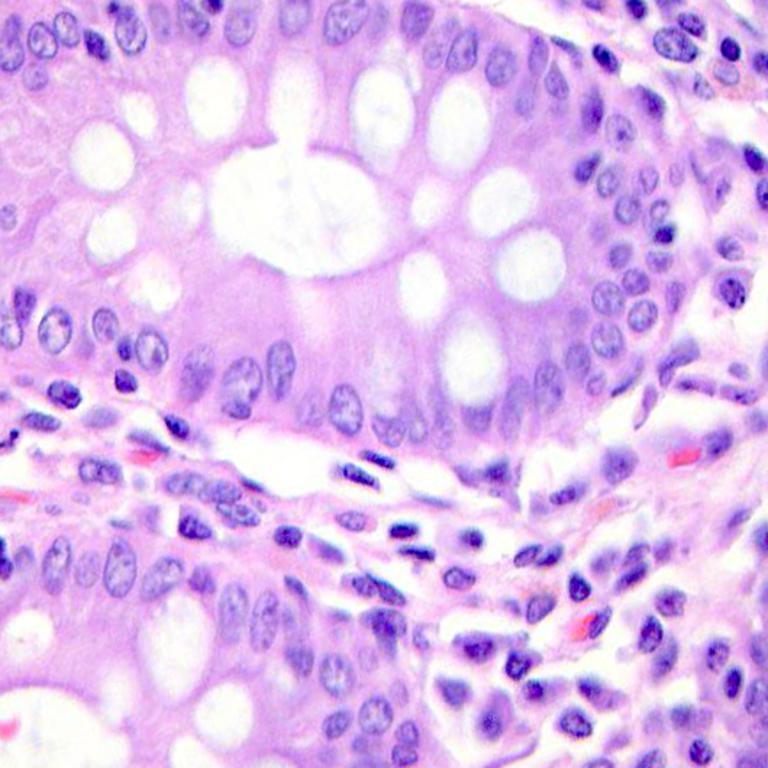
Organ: colon
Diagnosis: benign